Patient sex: M
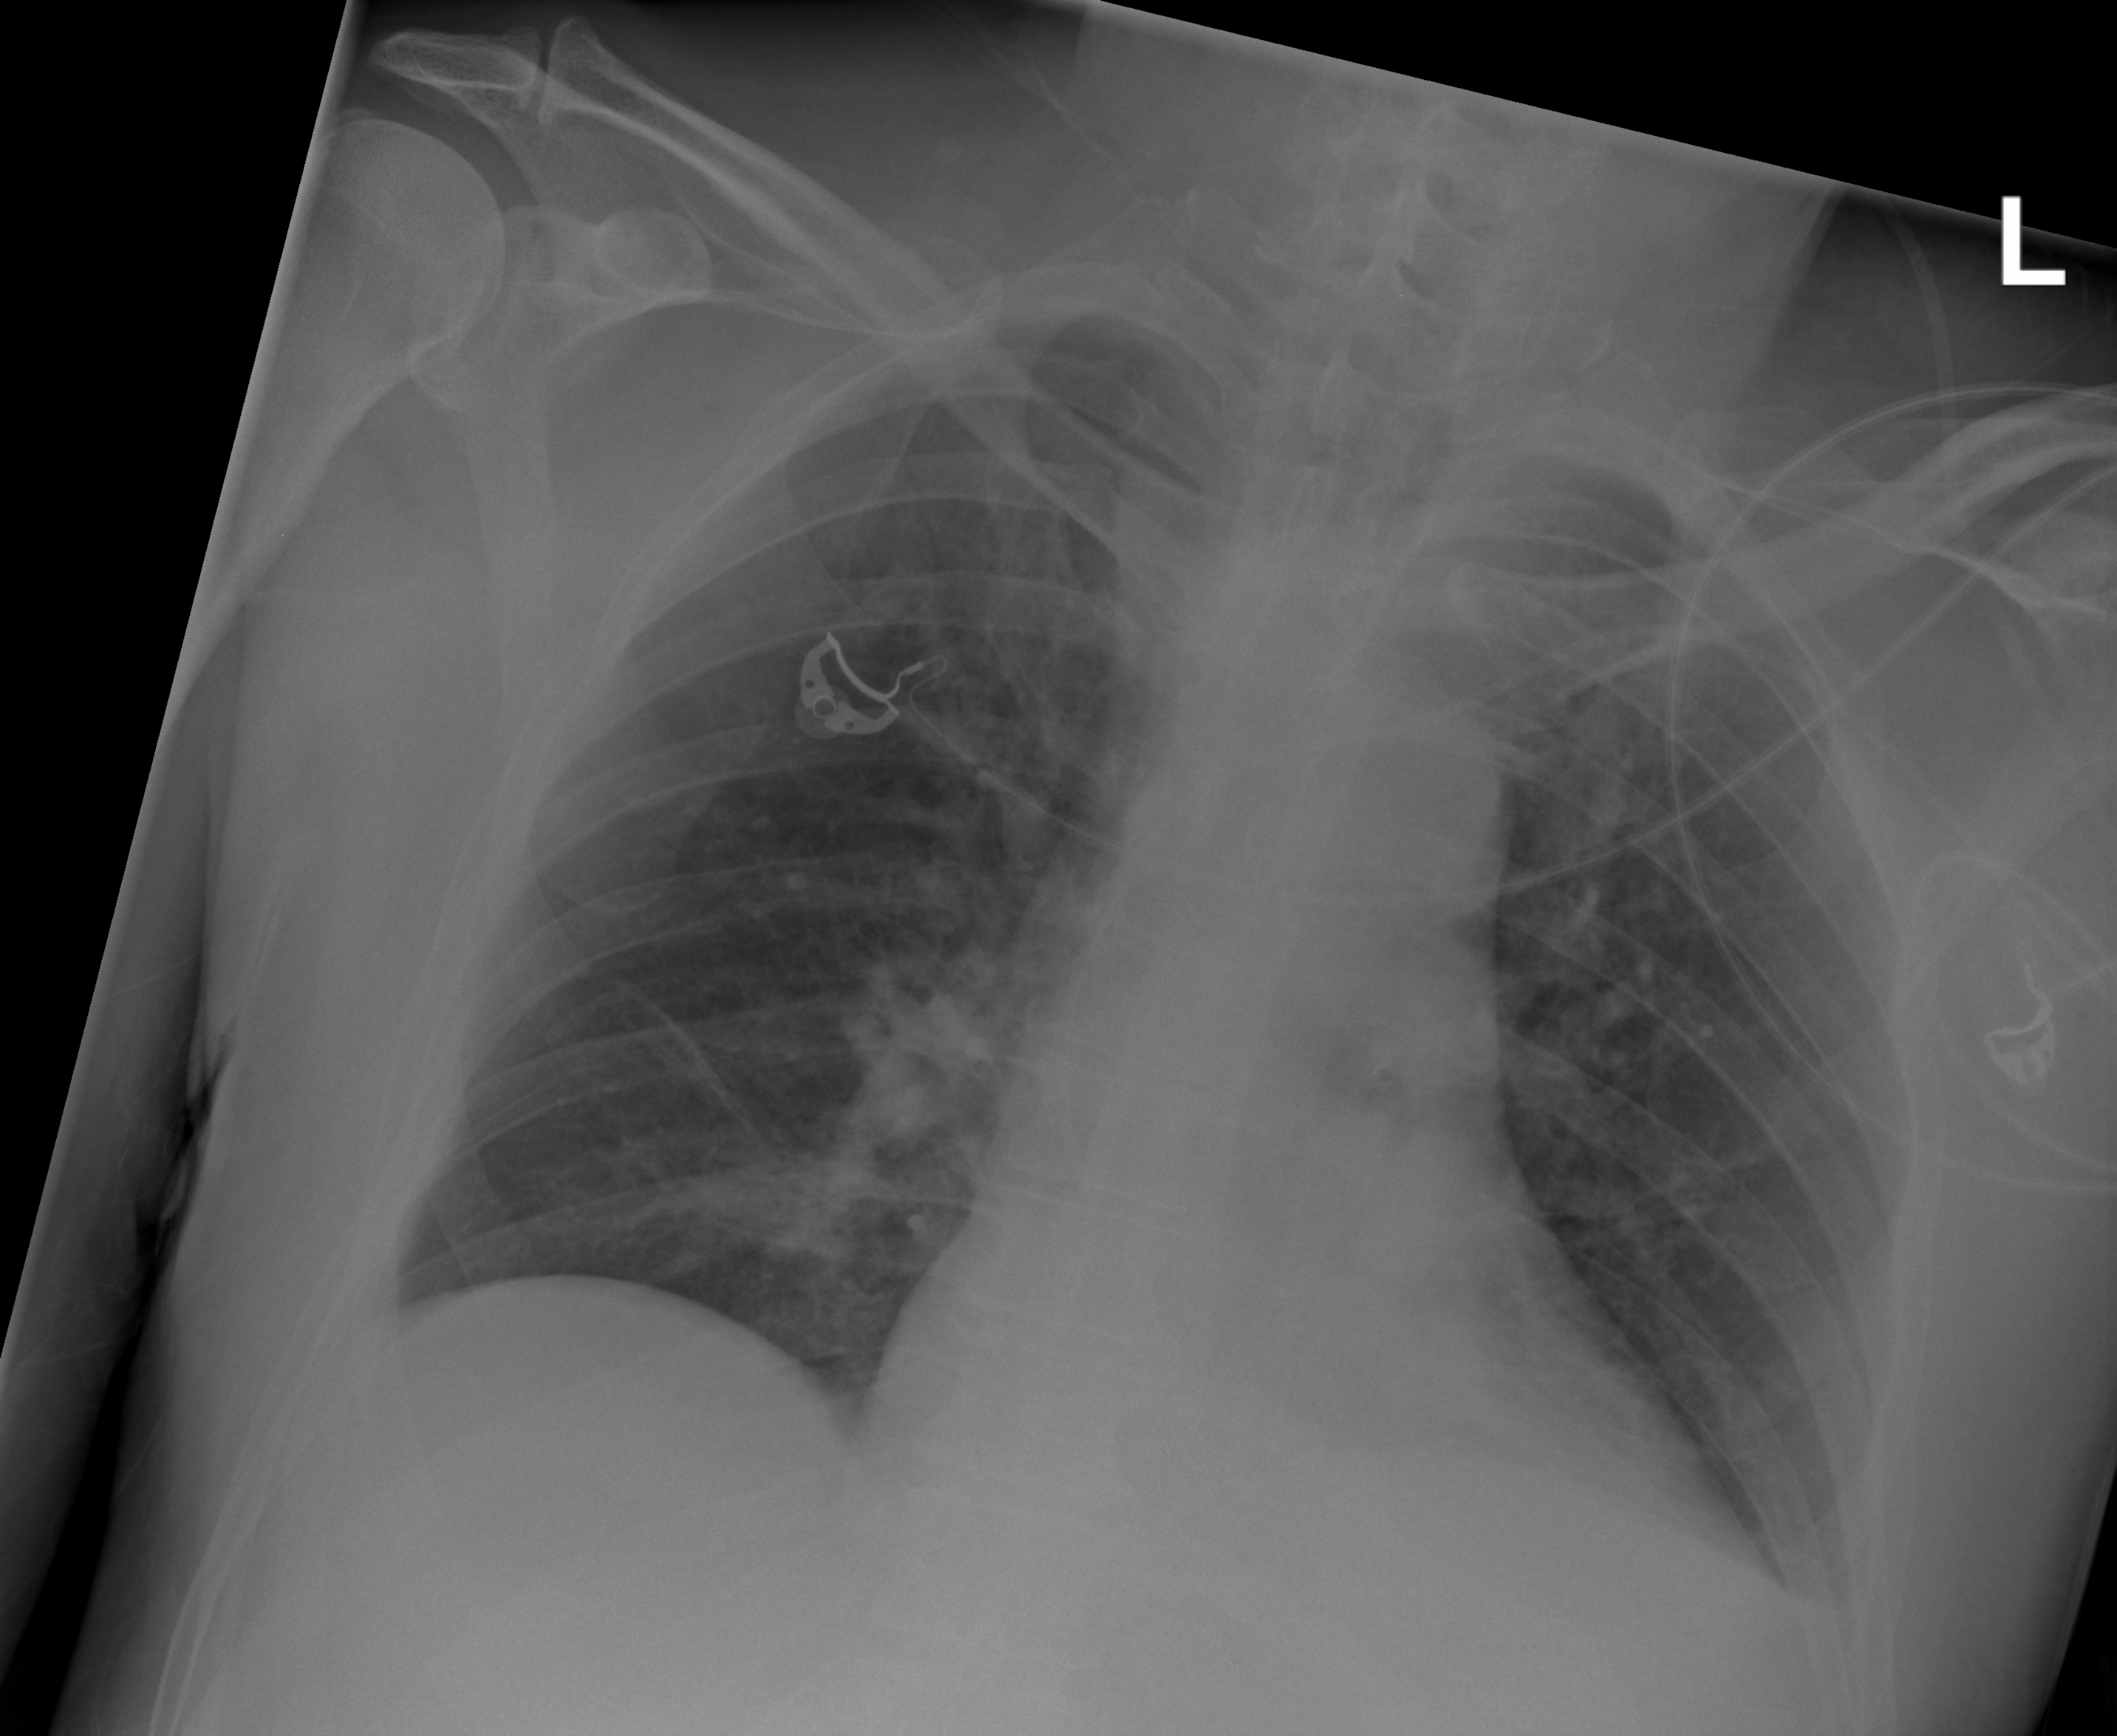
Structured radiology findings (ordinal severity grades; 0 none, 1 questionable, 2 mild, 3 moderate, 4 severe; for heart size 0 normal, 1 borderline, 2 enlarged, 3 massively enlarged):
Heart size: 0
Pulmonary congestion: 0
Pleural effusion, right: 0
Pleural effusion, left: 0
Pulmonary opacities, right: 0
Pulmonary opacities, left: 0
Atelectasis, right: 2
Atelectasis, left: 0